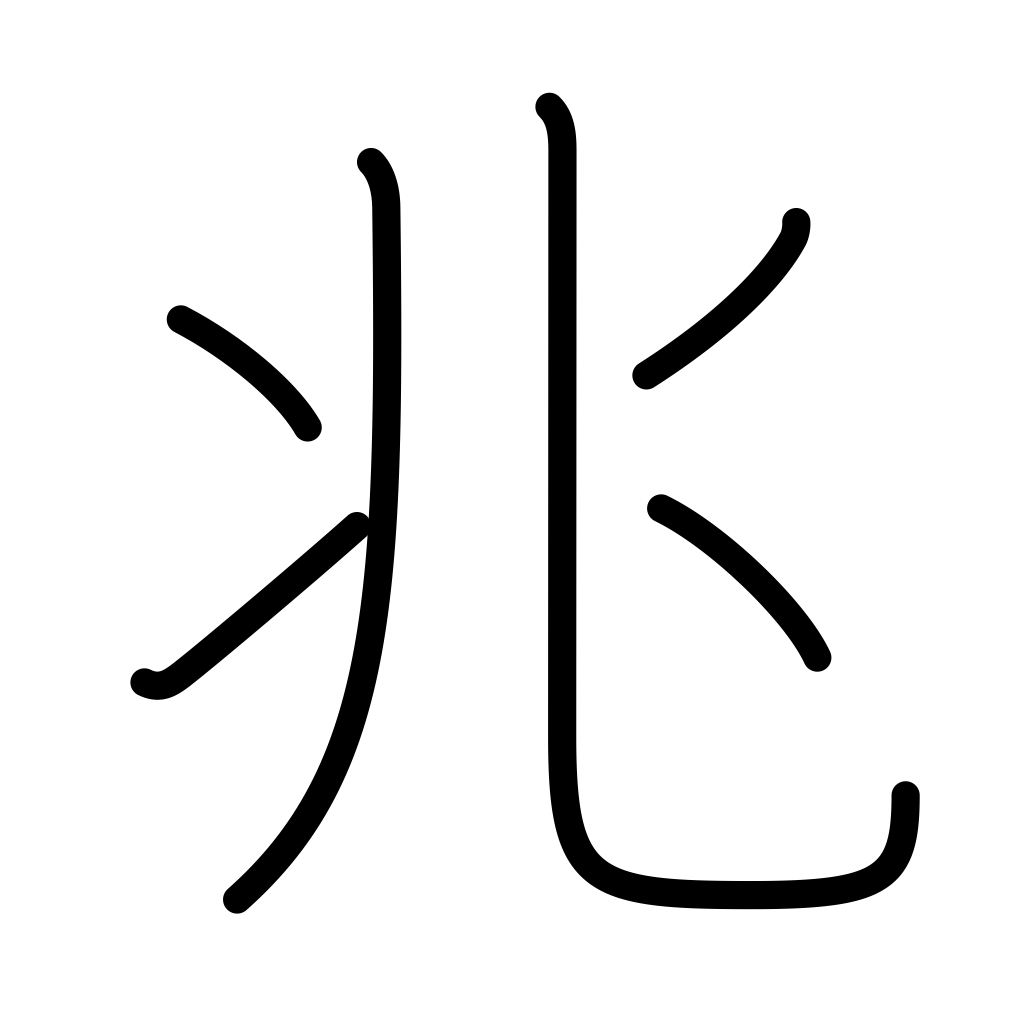
Meaning: portent, 10**12, trillion, sign, omen, symptoms